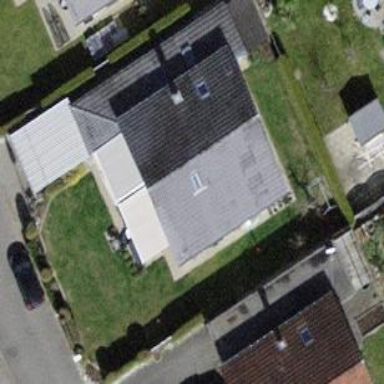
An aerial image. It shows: Building with tile roof.